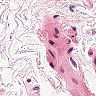
Metastatic tissue present: no